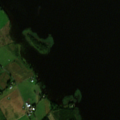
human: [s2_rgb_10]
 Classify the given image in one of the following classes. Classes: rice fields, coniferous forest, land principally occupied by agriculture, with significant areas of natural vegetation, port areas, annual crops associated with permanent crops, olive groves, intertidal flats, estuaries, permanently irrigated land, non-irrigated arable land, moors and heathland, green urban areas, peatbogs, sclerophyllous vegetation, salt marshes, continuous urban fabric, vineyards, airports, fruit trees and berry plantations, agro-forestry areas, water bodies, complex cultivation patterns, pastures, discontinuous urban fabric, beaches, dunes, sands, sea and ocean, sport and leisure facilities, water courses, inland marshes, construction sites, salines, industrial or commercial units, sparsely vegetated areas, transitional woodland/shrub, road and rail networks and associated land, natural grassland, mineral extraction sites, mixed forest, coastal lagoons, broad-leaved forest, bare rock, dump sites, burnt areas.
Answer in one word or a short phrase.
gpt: land principally occupied by agriculture, with significant areas of natural vegetation, transitional woodland/shrub, water bodies